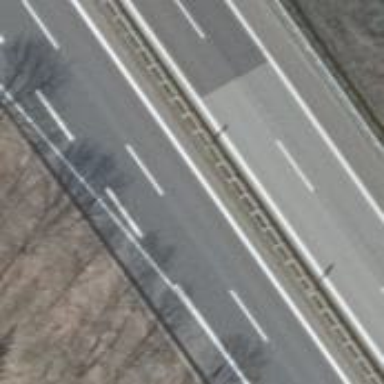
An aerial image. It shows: Asphalt motorway with embankment.